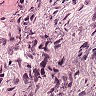
Metastatic tissue present: no